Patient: sex M, age 78
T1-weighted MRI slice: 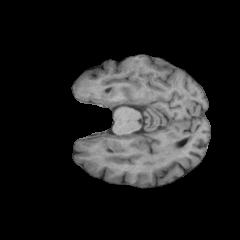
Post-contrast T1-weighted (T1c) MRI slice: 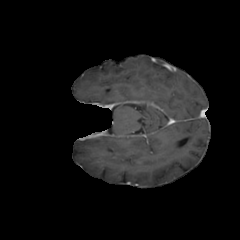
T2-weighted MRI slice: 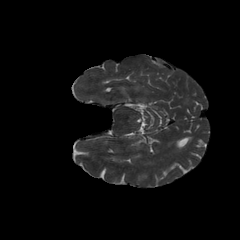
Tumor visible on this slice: no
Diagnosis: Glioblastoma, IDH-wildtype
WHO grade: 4